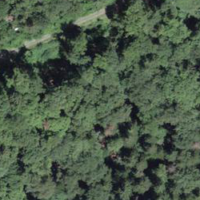
EUNIS habitat code: 44
Species observed at this site:
Veronica chamaedrys
Taxus baccata
Ajuga reptans
Aquilegia vulgaris
Fagus sylvatica
Abies alba
Ilex aquifolium
Helicodonta obvoluta
Euphorbia cyparissias